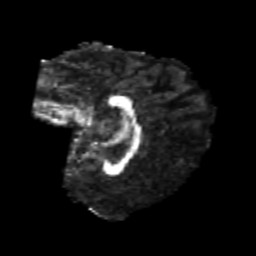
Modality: FA
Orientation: sagittal
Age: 23
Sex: female
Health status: healthy
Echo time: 0.074 s